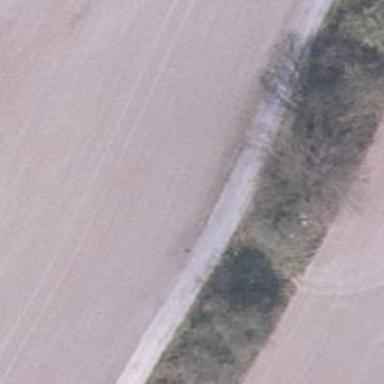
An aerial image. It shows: Track road with grade3 tracktype.